Question: I have two set methods defined as follows:
'''
def set(value: Any) : Unit = {
val (a, b, c, d) = value.asInstanceOf[(Int, Int, Int, Int)]
set(a, b, c, d)
}
def set(aValue: Int, bValue: Int, cValue: Int, dValue: Int) = {
...
}
'''
I also have a method that generates a tuple:
'''
def getResults() = (1,2,3,4)
'''
I would like to give the getResults() as an input to the set method.
'''
((set _).tupled)(getResults())
'''
The issue is that this code does not compile as set is defined twice. How can I resolve this issue?

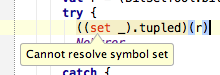
Answer: The presentation compiler of your IDE appears to be more confused than it should be.
If you try the code in a REPL it will work. Unfortunately, though, the resolution of 'set' depends on the definition order.
Here's a scala REPL session demonstrating this fact:
'''
scala> :paste
// Entering paste mode (ctrl-D to finish)
def set(value: Any) : Unit = {
val (a, b, c, d) = value.asInstanceOf[(Int, Int, Int, Int)]
set(a, b, c, d)
}
def set(aValue: Int, bValue: Int, cValue: Int, dValue: Int) = println("ok")
// Exiting paste mode, now interpreting.
set: (value: Any)Unit <and> (aValue: Int, bValue: Int, cValue: Int, dValue: Int)Unit
set: (value: Any)Unit <and> (aValue: Int, bValue: Int, cValue: Int, dValue: Int)Unit
scala> (set _).tupled((1, 2, 3, 4))
ok
scala> :paste
// Entering paste mode (ctrl-D to finish)
def set(value: Any) : Unit = {
val (a, b, c, d) = value.asInstanceOf[(Int, Int, Int, Int)]
set(a, b, c, d)
}
// Exiting paste mode, now interpreting.
set: (value: Any)Unit
scala> (set _).tupled((1, 2, 3, 4))
<console>:9: error: value tupled is not a member of Any => Unit
(set _).tupled((1, 2, 3, 4))
'''
Generally speaking, the confusion comes from overloading mixed with partially applied function.
Overloaded methods are disambiguated using their parameter list, but, when you partially apply them, you're throwing this information away, and you can only hope that the compiler will see the "right" 'set' before the wrong one.
However, I doubt this is specified anywhere, so you're basically binding the semantic of your program to a compiler implementation detail: bad idea, isn't it?
As Travis Brown already suggested in the comments, why don't you just <URL> happier?